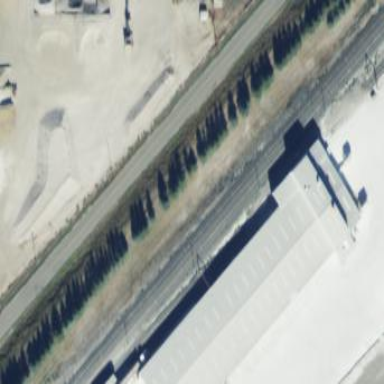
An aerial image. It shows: Industrial building.